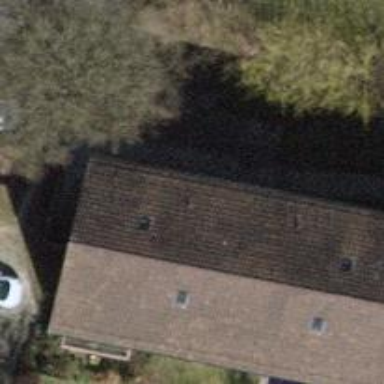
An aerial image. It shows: Gabled roof on building that houses apartments.